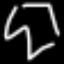
Label: octagon